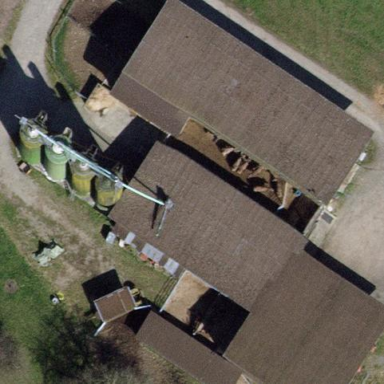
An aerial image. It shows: Farmyard area.